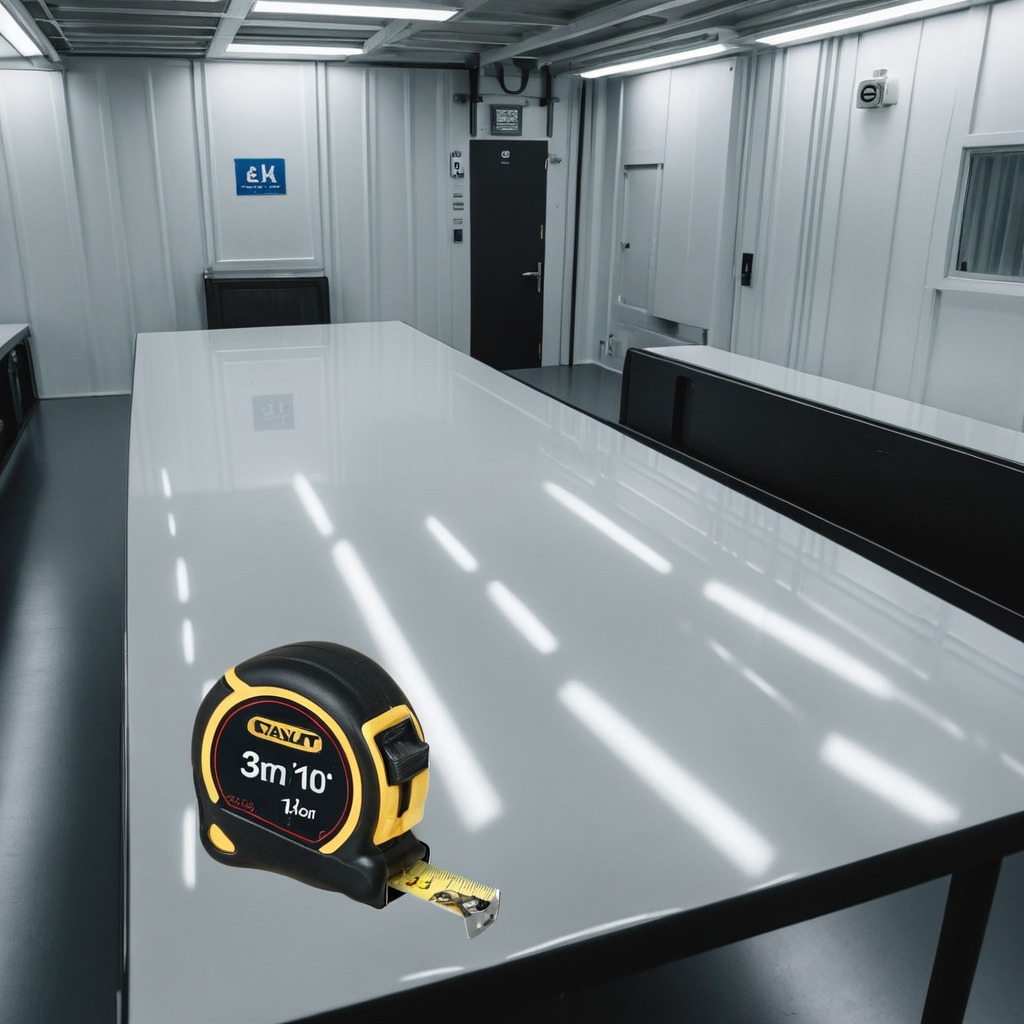
A measuring tape lies on a high-gloss table in a ship maintenance bay industrial lighting.